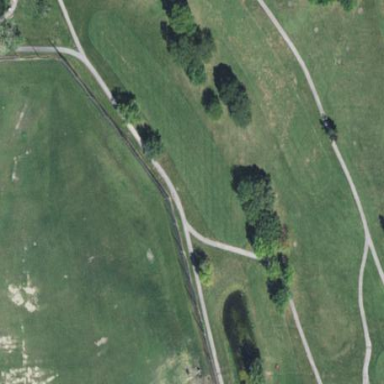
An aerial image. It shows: Well-maintained grassy area designated for golfing. It is mown fairway used for the sport of golf.